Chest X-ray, AP view. Patient: 54 years old, sex F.
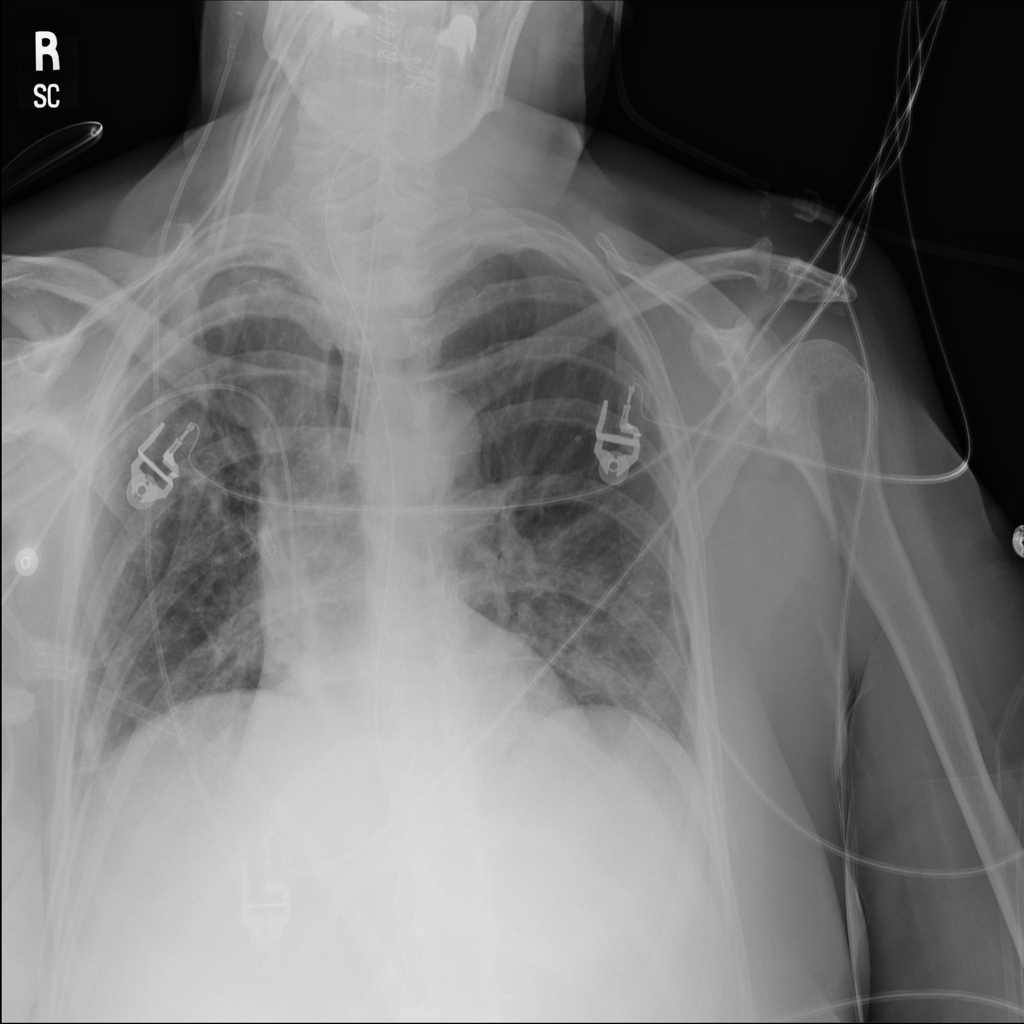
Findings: No Finding